Interaction volume radius: 10 \u00c5
Interaction volume height: 35 \u00c5
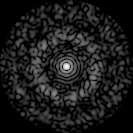
Disorder parameter: 0.8379